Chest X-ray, PA view. Patient: 47 years old, sex M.
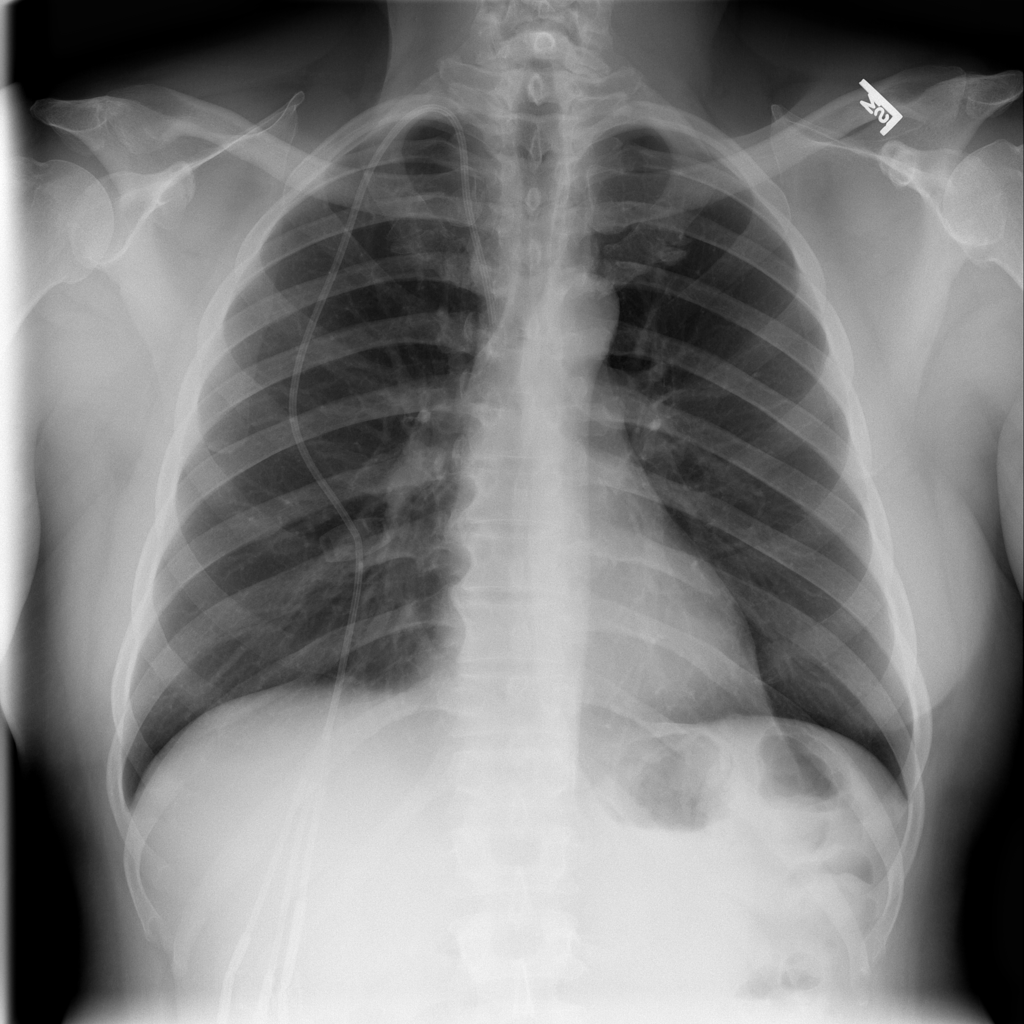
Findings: Infiltration